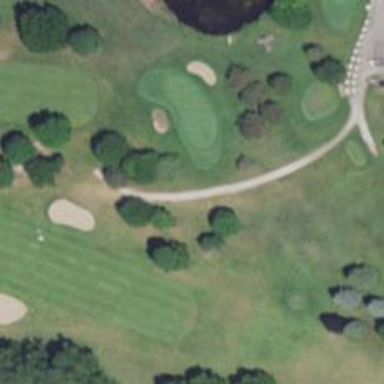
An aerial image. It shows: Golf cartpath that is also road path.